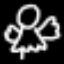
Label: angel